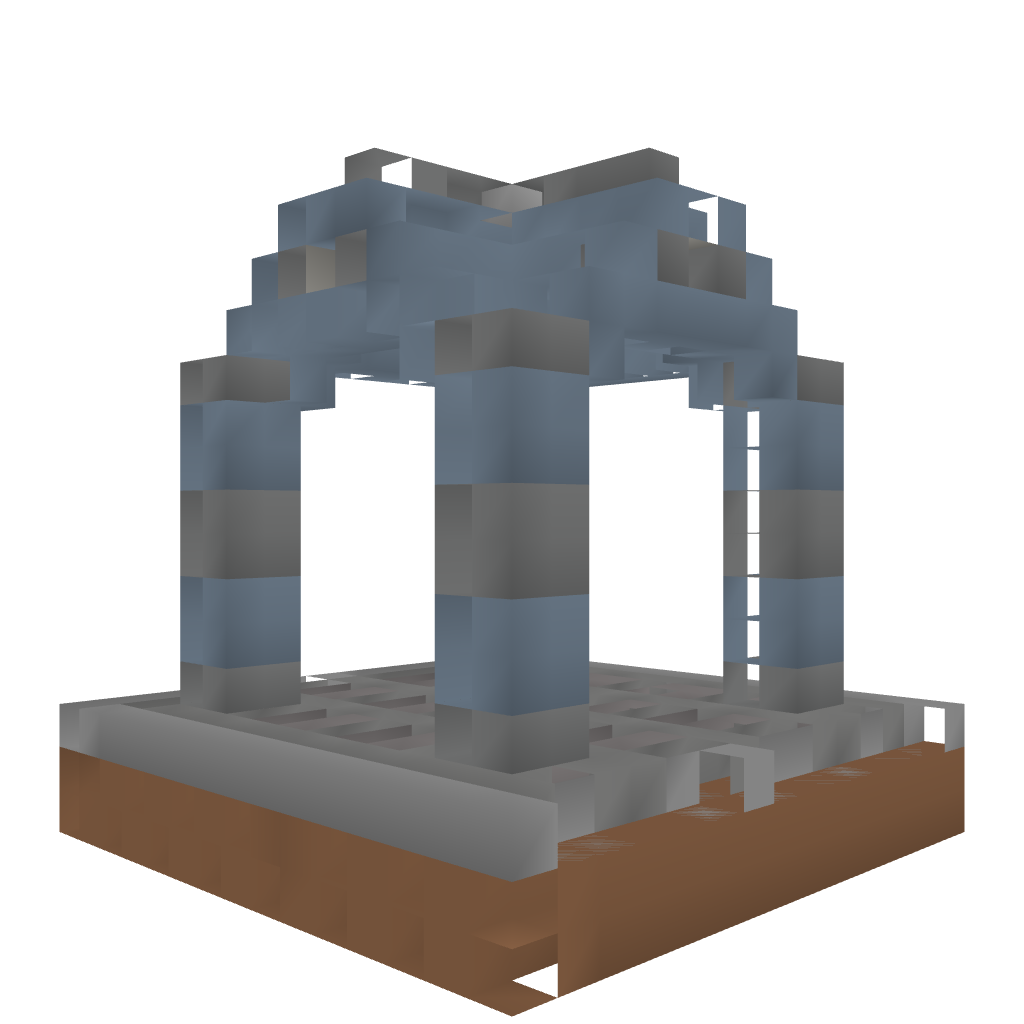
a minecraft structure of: Entrance Way